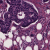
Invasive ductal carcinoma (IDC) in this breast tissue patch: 1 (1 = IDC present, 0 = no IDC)